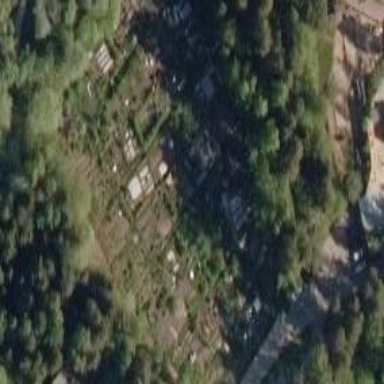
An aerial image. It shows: Area designated for allotments.